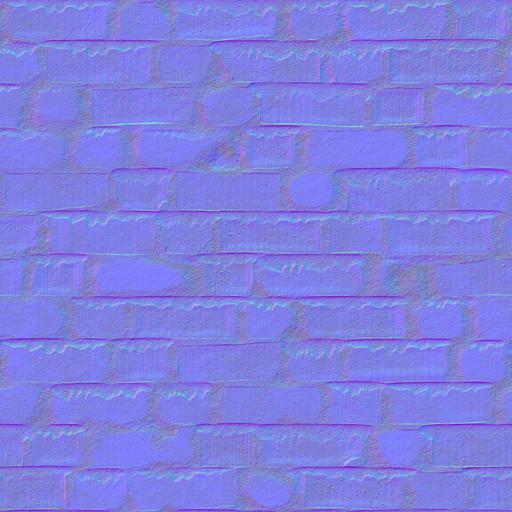
brick bricks grey mortar sloppy stone wall